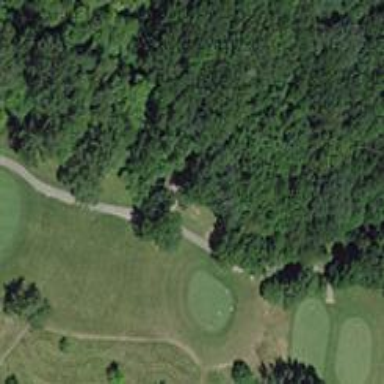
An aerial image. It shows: Service road used as golf cart path.